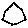
Label: hexagon